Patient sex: M
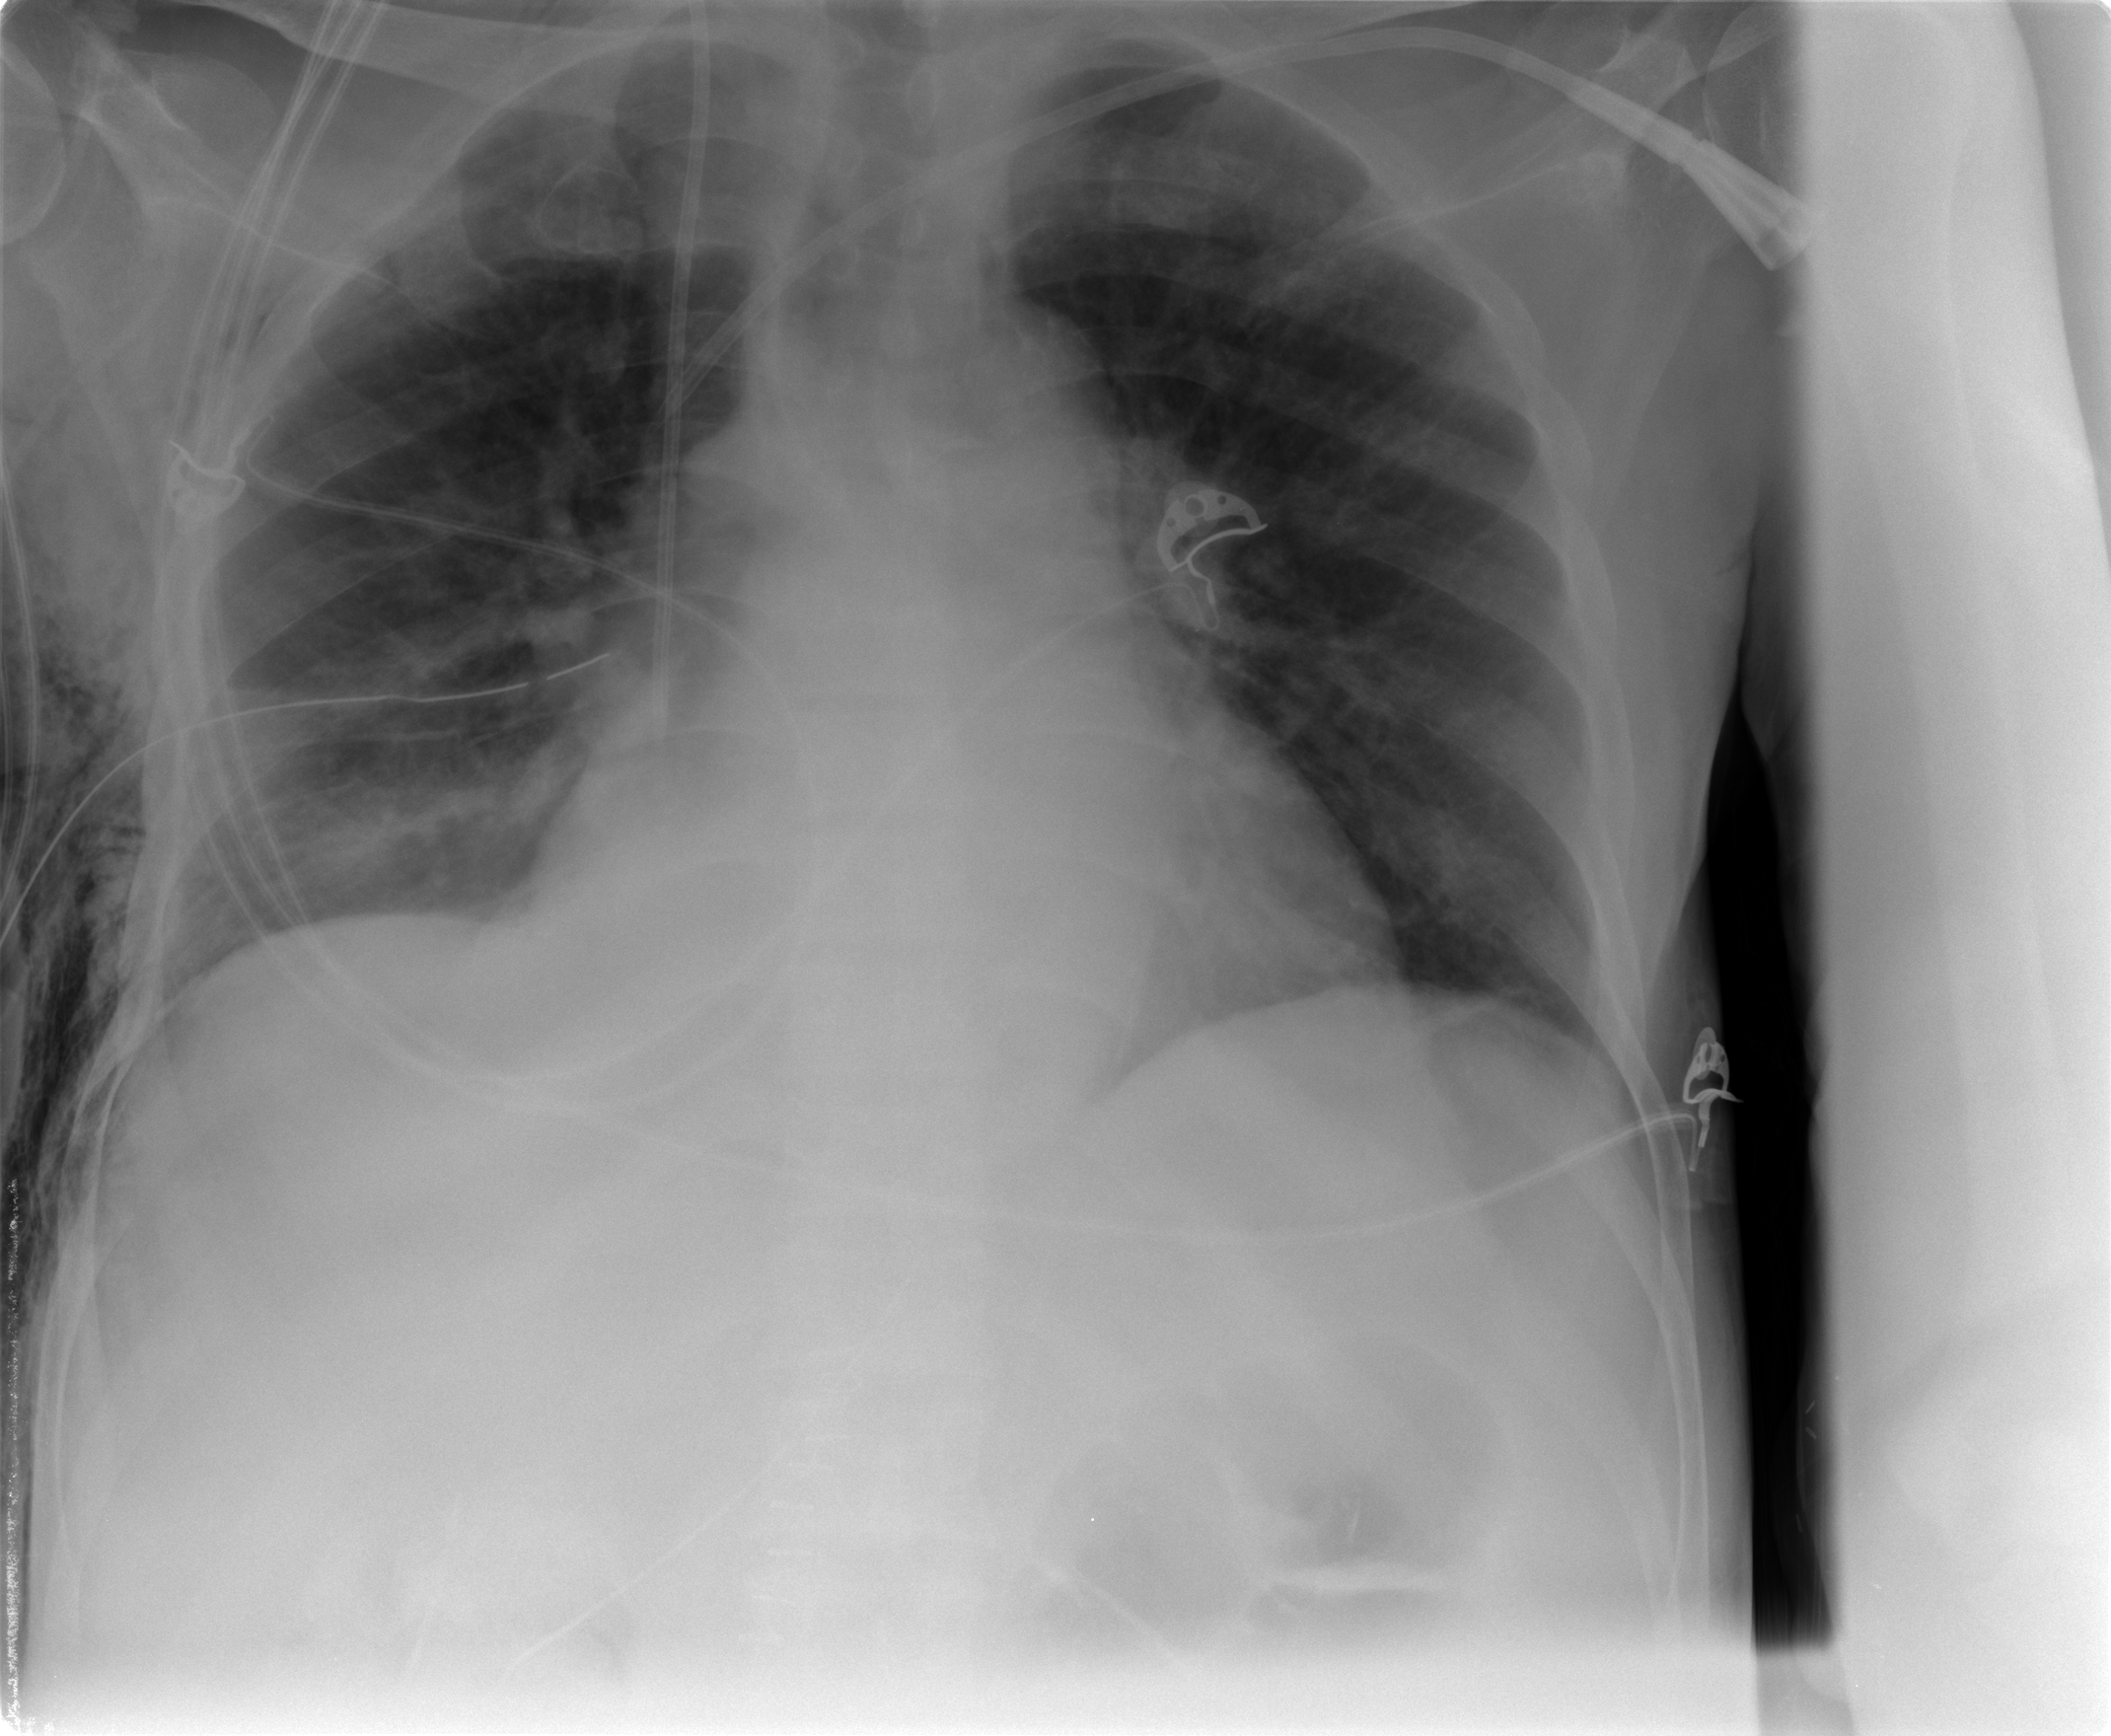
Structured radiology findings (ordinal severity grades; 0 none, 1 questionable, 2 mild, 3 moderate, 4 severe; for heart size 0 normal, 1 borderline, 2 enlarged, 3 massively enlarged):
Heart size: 1
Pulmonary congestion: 2
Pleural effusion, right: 0
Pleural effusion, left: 0
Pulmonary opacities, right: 2
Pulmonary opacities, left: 0
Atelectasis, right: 2
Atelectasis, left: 0